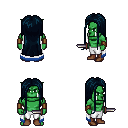
a pixel art fantasy rpg character, male body template, orc, green skin, white trimmed cape, white pants, raven extra-long hairstyle, leather bracers, brown shoes, dagger, four views (front, back, left, right), 2x2 character sprite sheet, small pixel art, hard edges, no anti-aliasing